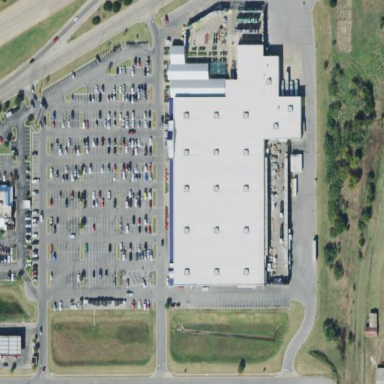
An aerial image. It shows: Retail building.